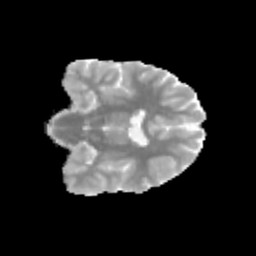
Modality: MD
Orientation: coronal
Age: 13
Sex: male
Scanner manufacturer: siemens
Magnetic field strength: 3 T
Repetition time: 3.8 s
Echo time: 0.07 s